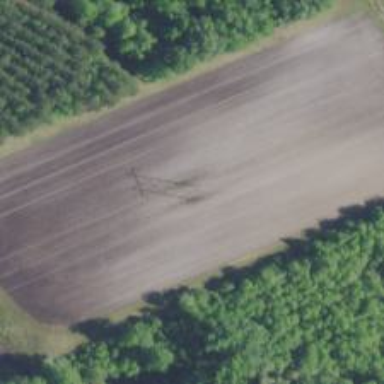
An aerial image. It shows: H-frame power tower with distinctive design.